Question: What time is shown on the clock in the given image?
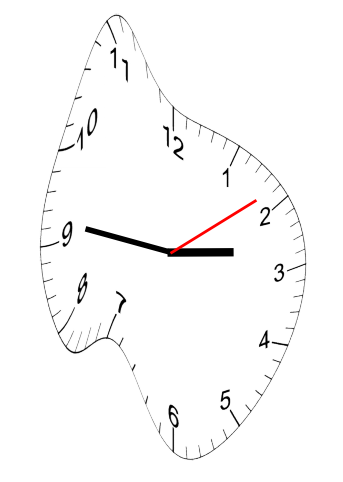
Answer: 02:46:09